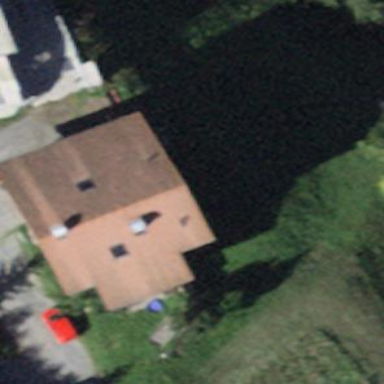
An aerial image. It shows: Simple house.